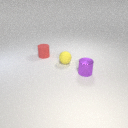
small yellow rubber sphere to the right of small red rubber cylinder